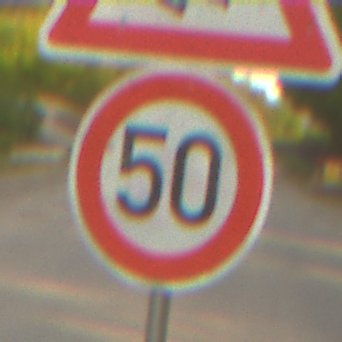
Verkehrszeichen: Geschwindigkeit50
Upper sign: AmphibienwanderungLinks
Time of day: SunriseSunset
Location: Outdoor (RoadRail)
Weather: Clear
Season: NotSpecified
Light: Natural